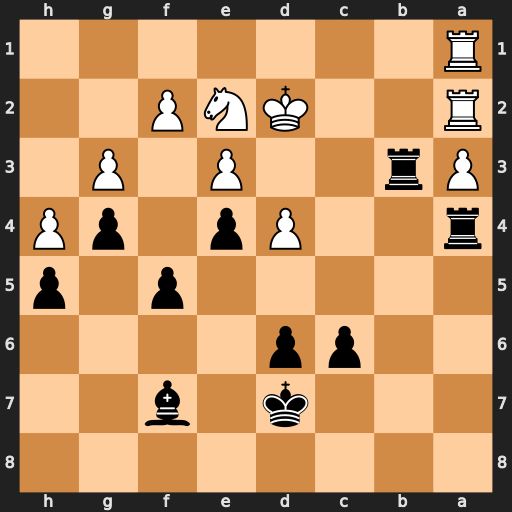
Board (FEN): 8/3k1b2/2pp4/5p1p/r2Pp1pP/Pr2P1P1/R2KNP2/R7
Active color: b
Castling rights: -
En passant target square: -
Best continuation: Rd3+ Ke1 Bxa2